Question: While Computing Correlation in R, I get the following output.
The correlation represents correlation between profits and assets.

I understand P-value and t. However, I have no idea what df refers to.
P.S.I am sorry, if this is wrong forum.
Thanks.
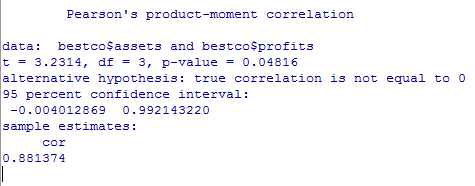
Answer: 'df' stands for 'degrees of freedom' (not 'data.frame')
<URL>